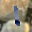
Label: 1